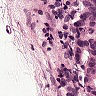
Metastatic tissue present: no